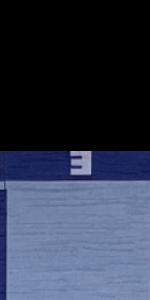
Label: Empty